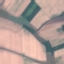
Land use / land cover: AnnualCrop